Question: i have a RadioGroup
I would like to add a dashed stroke(boder?) with some padding.
The background of Radio Buton is
'''
<layer-list xmlns:android="http://schemas.android.com/apk/res/android">
<item android:drawable="@drawable/navigation"/>
<item >
<shape>
<solid android:color="#<PHONE>"/>
<stroke android:color="#ffffff"
android:dashGap="5dp"
android:dashWidth="5dp"/>
</shape>
</item>
</layer-list>
'''
The second item - is my attemp to draw dashed line.
What am i doing wrong?
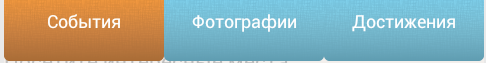
Answer: Try adding 'android:width="1dip"' to your '<stroke>' tag.